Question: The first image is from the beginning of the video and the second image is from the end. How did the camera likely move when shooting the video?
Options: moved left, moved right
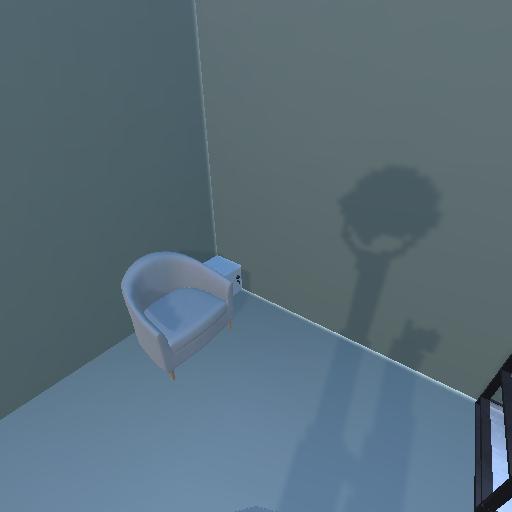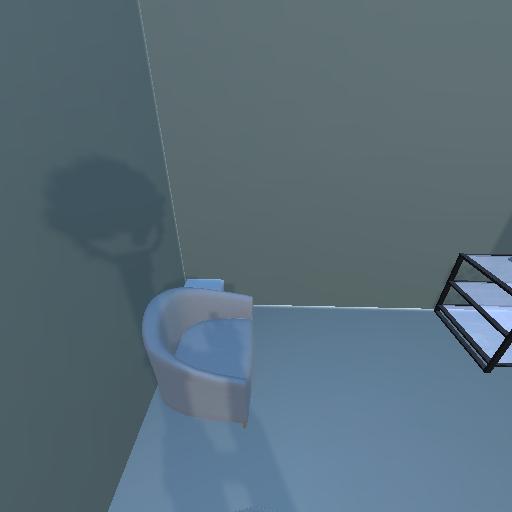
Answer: moved left